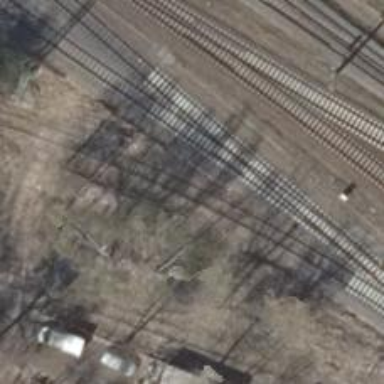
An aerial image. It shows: Railway signal.